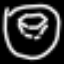
Label: diamond